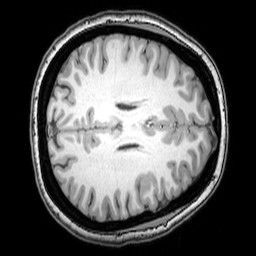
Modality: T1w
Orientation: axial
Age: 22
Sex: female
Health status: healthy
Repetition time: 0.081 s
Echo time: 0.037 s